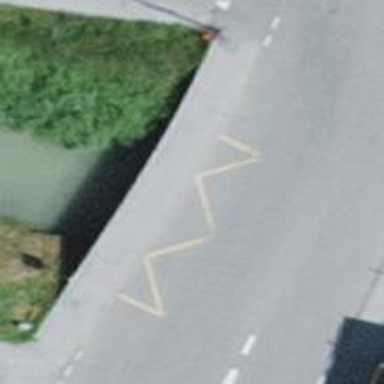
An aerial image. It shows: Bus stop along the road.